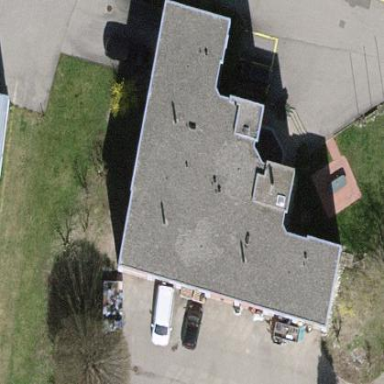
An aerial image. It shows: Office building.